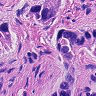
Metastatic tissue present: yes